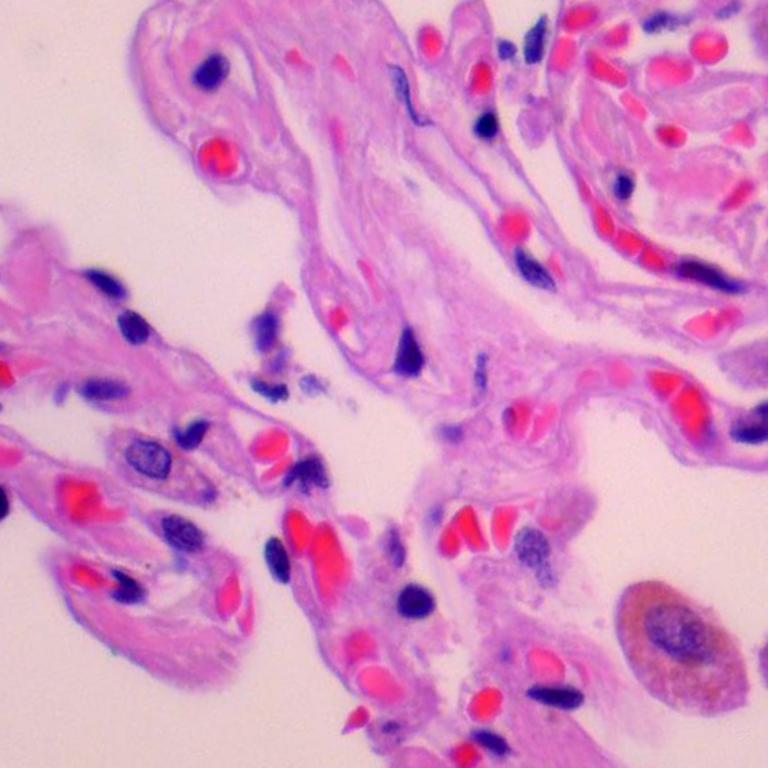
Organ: lung
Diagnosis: benign